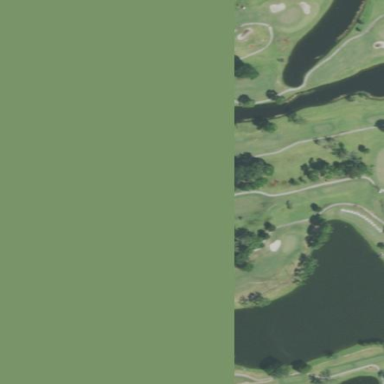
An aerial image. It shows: Golf course.